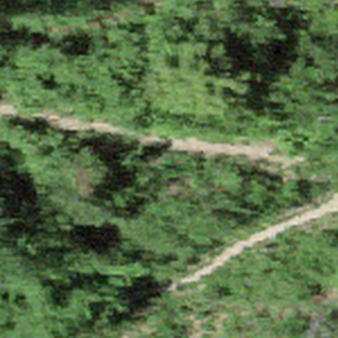
Label: other